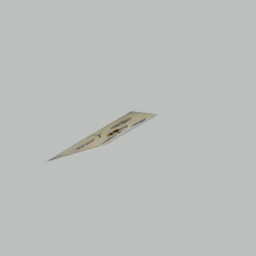
Label: architecture